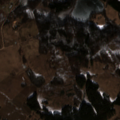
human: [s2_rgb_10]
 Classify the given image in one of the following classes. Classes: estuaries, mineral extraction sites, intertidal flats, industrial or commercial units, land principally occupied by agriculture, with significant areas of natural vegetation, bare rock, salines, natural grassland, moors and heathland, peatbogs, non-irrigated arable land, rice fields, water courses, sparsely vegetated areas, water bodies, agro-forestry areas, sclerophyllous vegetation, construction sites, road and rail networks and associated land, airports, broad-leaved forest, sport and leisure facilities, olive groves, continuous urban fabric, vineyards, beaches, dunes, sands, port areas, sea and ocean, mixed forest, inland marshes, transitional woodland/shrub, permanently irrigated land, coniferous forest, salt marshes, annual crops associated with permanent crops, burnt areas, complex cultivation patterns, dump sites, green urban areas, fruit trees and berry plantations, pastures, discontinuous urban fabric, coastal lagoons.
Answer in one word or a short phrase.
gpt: non-irrigated arable land, pastures, land principally occupied by agriculture, with significant areas of natural vegetation, broad-leaved forest, coniferous forest, mixed forest